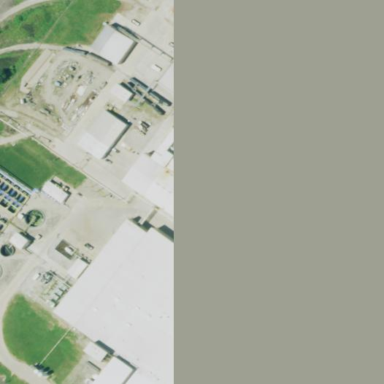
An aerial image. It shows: Industrial area.